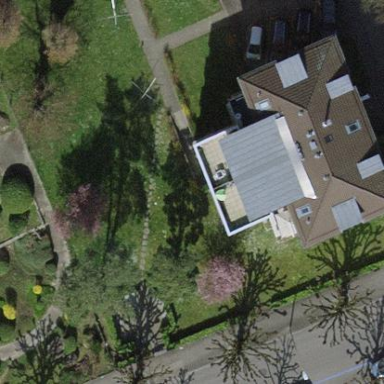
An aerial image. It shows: House with hipped roof.